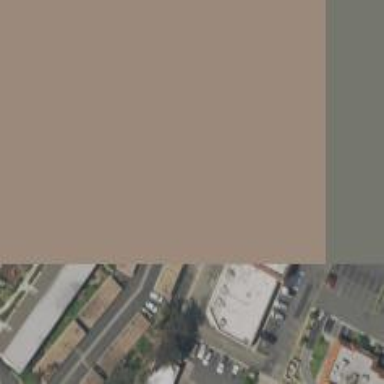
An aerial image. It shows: Commercial building.